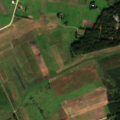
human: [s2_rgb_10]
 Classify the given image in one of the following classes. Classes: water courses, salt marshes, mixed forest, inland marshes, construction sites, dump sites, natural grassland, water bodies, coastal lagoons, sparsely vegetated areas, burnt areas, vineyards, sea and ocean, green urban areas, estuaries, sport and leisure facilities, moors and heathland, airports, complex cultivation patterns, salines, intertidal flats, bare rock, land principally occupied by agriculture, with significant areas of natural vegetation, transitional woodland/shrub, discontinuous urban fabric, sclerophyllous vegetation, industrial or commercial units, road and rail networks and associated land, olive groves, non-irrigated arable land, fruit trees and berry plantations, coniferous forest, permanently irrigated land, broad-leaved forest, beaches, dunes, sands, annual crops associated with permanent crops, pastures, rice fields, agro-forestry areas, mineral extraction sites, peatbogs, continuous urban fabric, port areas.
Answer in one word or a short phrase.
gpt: non-irrigated arable land, complex cultivation patterns, coniferous forest